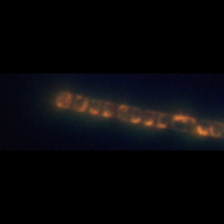
Taxon: Chaetoceros
Group: Diatoms